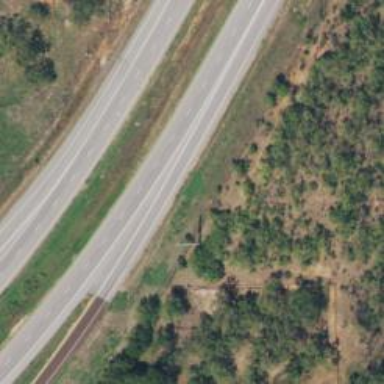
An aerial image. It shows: This image shows trunk highway that functions as expressway.